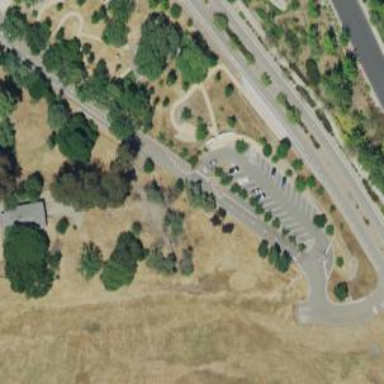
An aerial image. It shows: Parking space.